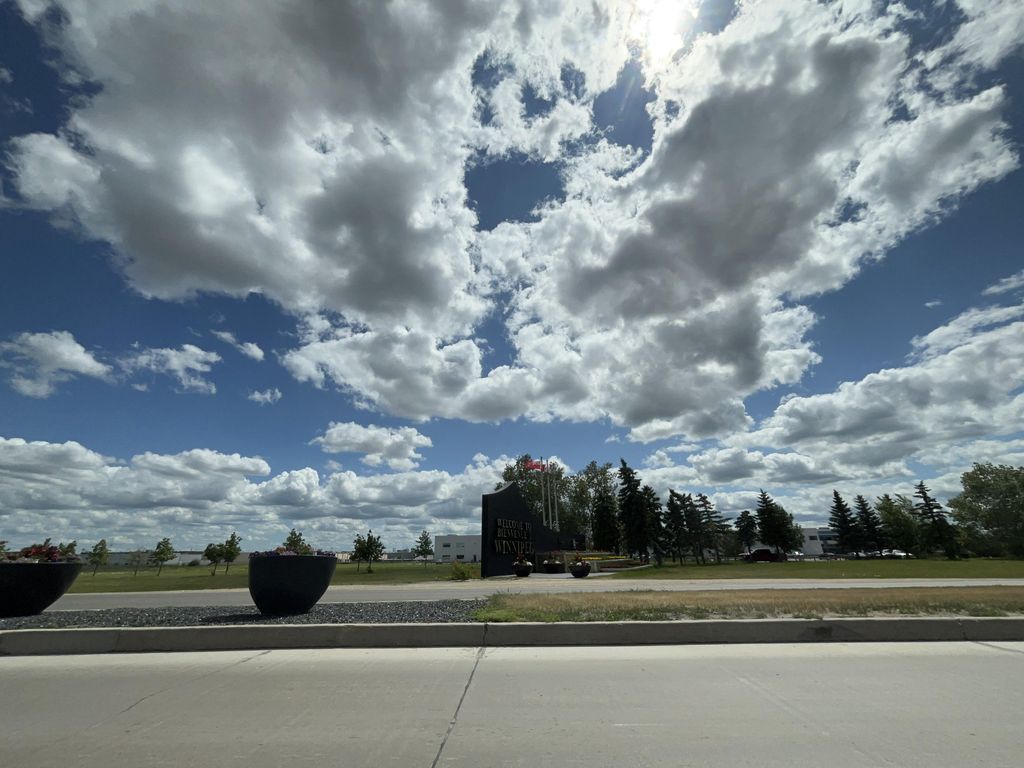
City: winnipeg